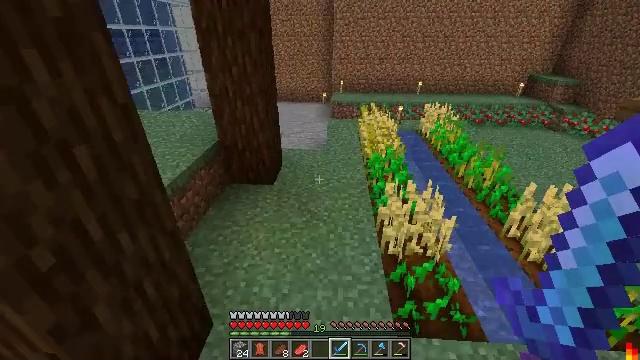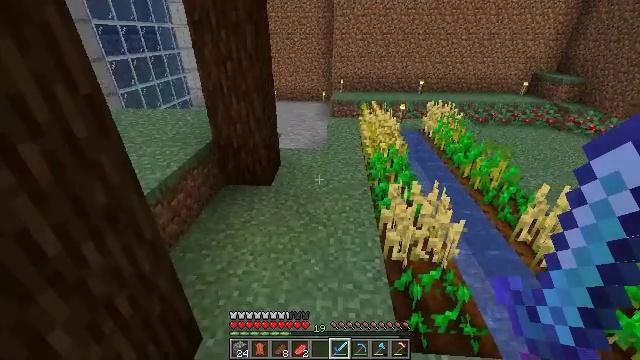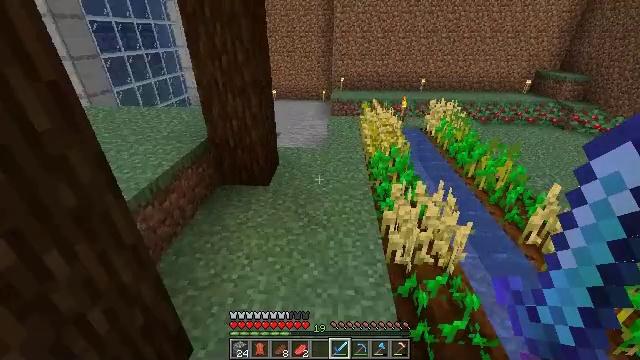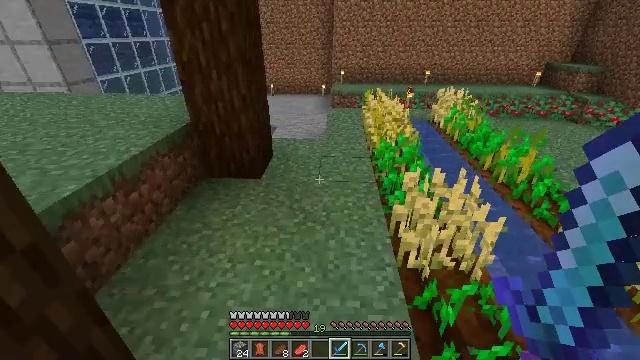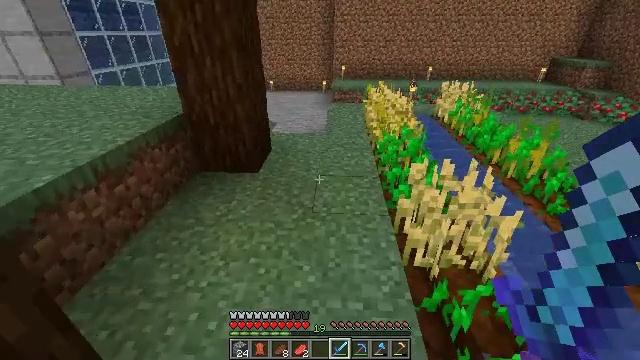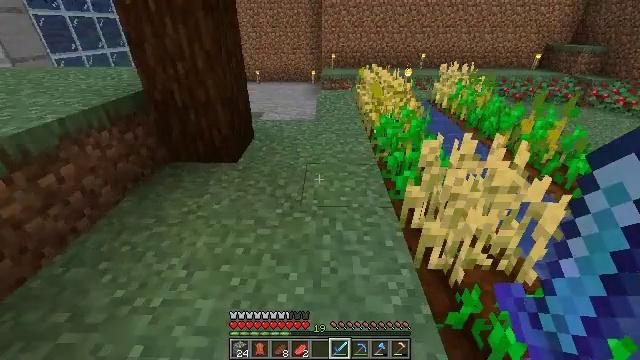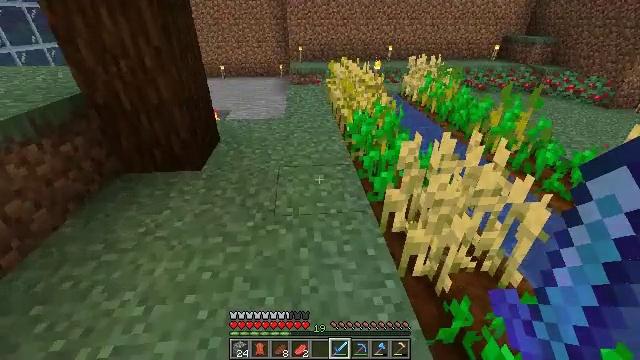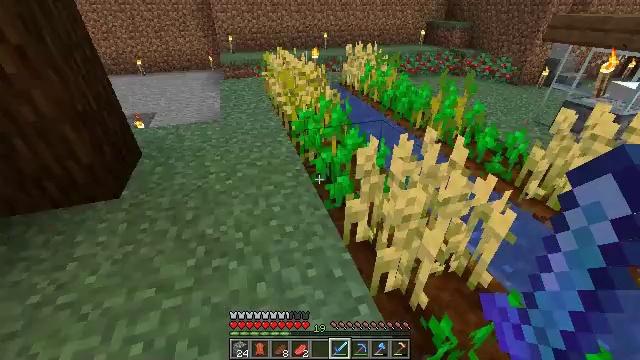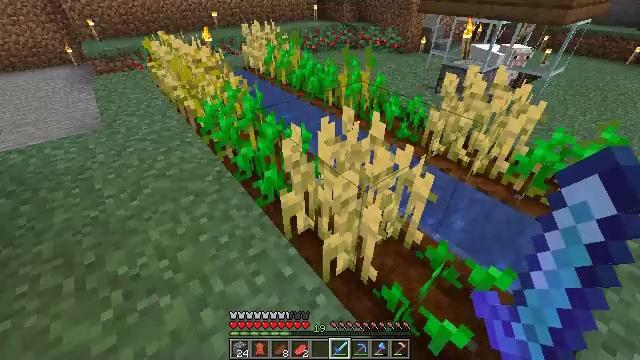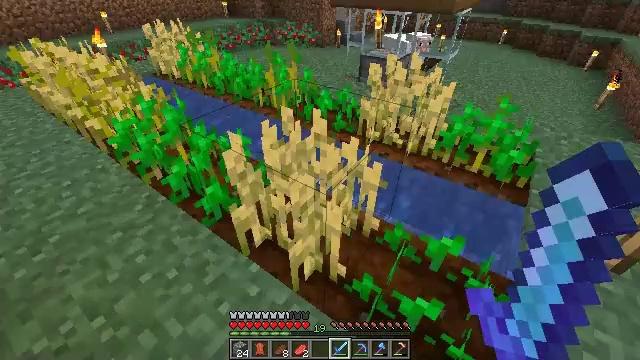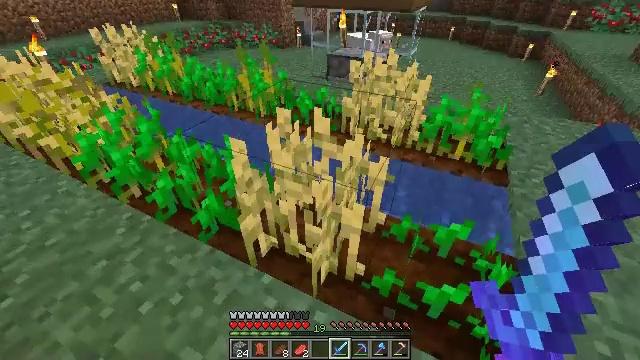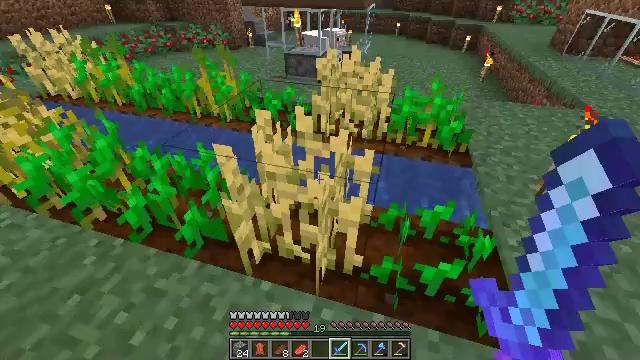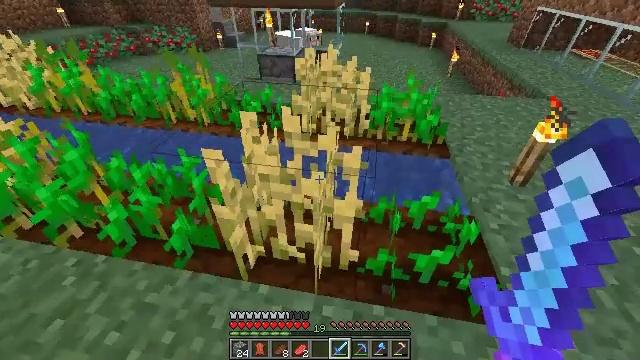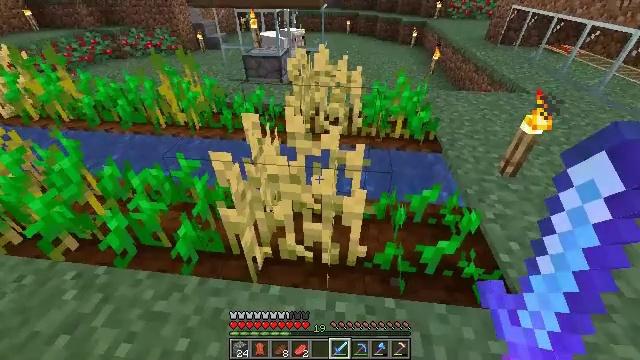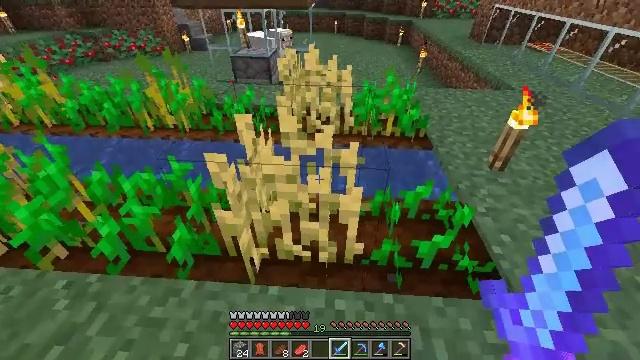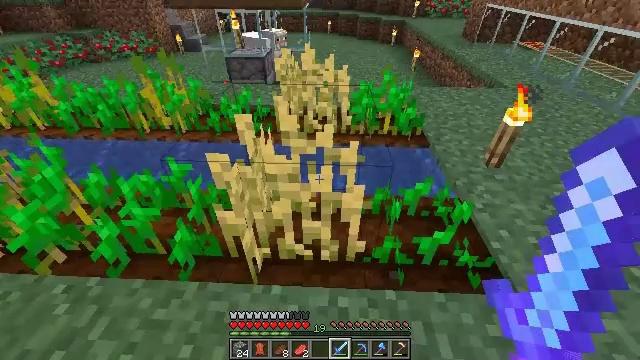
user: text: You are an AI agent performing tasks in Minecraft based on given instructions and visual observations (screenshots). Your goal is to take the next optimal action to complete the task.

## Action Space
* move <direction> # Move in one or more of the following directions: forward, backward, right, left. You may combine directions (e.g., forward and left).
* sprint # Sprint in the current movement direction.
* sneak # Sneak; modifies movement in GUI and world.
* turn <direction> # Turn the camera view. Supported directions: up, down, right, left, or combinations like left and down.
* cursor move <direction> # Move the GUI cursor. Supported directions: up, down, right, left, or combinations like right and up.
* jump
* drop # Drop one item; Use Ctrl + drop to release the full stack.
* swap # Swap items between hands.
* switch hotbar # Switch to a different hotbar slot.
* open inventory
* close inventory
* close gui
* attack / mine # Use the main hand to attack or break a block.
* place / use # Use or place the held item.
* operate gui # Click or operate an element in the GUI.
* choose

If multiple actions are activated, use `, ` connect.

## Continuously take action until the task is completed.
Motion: motion action
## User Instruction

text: Collect wheat crops.
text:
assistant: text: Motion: move forward, jump
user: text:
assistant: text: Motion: move forward, jump
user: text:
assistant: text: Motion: move forward
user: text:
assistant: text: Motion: move forward
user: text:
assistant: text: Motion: move forward, turn right
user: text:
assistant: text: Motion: move forward, turn right and down
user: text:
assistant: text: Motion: move forward, turn right and down
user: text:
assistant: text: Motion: turn right and down
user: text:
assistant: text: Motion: move left, turn right
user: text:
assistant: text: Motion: move left, turn right
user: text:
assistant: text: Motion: move left, turn right
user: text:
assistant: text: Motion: turn right
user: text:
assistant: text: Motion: turn right
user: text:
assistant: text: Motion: turn right
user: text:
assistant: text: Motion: turn right
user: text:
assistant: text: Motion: no_op
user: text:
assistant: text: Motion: no_op
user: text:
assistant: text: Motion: no_op
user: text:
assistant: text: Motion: no_op
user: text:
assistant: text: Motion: no_op
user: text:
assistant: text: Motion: no_op
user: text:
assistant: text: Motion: no_op
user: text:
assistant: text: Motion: no_op
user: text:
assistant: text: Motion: no_op
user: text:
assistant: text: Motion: no_op
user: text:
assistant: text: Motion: no_op
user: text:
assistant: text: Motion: no_op
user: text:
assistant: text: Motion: no_op
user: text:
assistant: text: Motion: no_op
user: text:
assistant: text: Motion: no_op